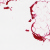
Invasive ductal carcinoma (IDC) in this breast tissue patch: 0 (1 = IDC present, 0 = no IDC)